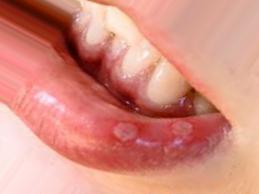
Condition: Mouth Ulcer